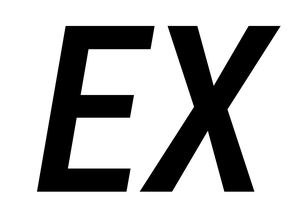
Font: Roboto-Italic_Condensed_Medium_Italic